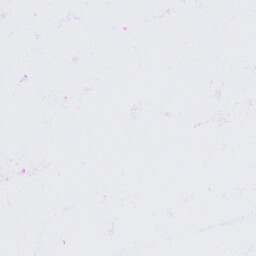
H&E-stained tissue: Cervix